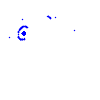
Particle: kaon